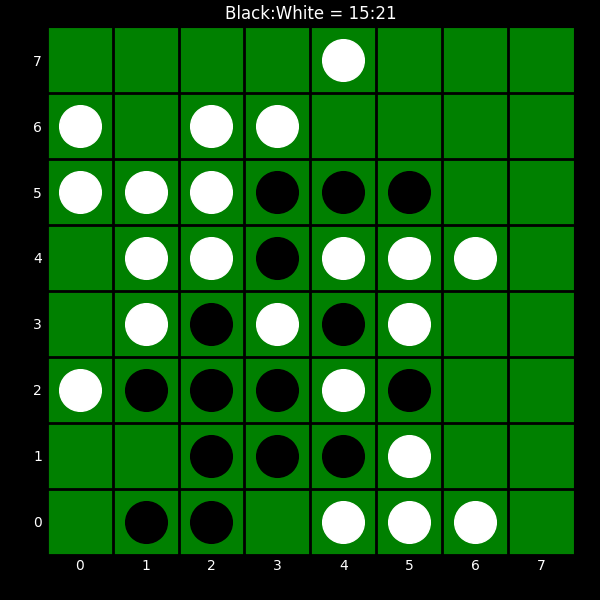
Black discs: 15
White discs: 21